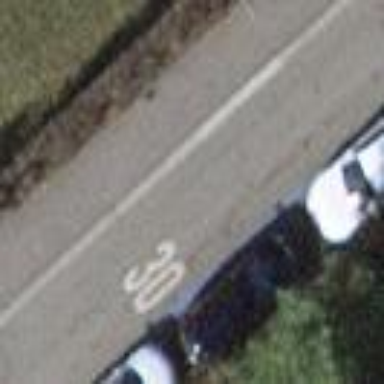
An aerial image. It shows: Parking lane designated for parking.